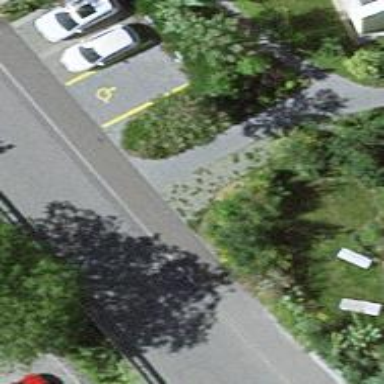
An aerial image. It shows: Asphalt sidewalk along the footway.